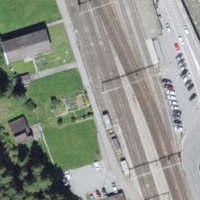
EUNIS habitat code: 24
Species observed at this site:
Phylloscopus collybita
Phoenicurus ochruros
Turdus philomelos
Erithacus rubecula
Turdus merula